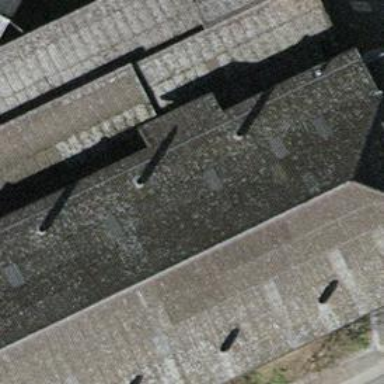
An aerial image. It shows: Half-hipped roof farm auxiliary building.